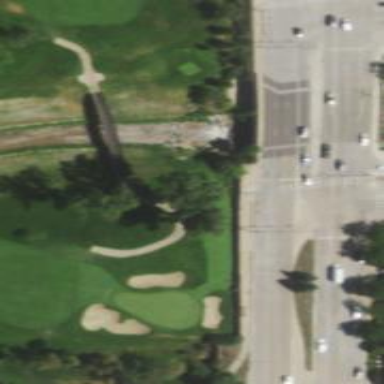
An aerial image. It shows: Well-maintained golf cart path marked as grade1 track.